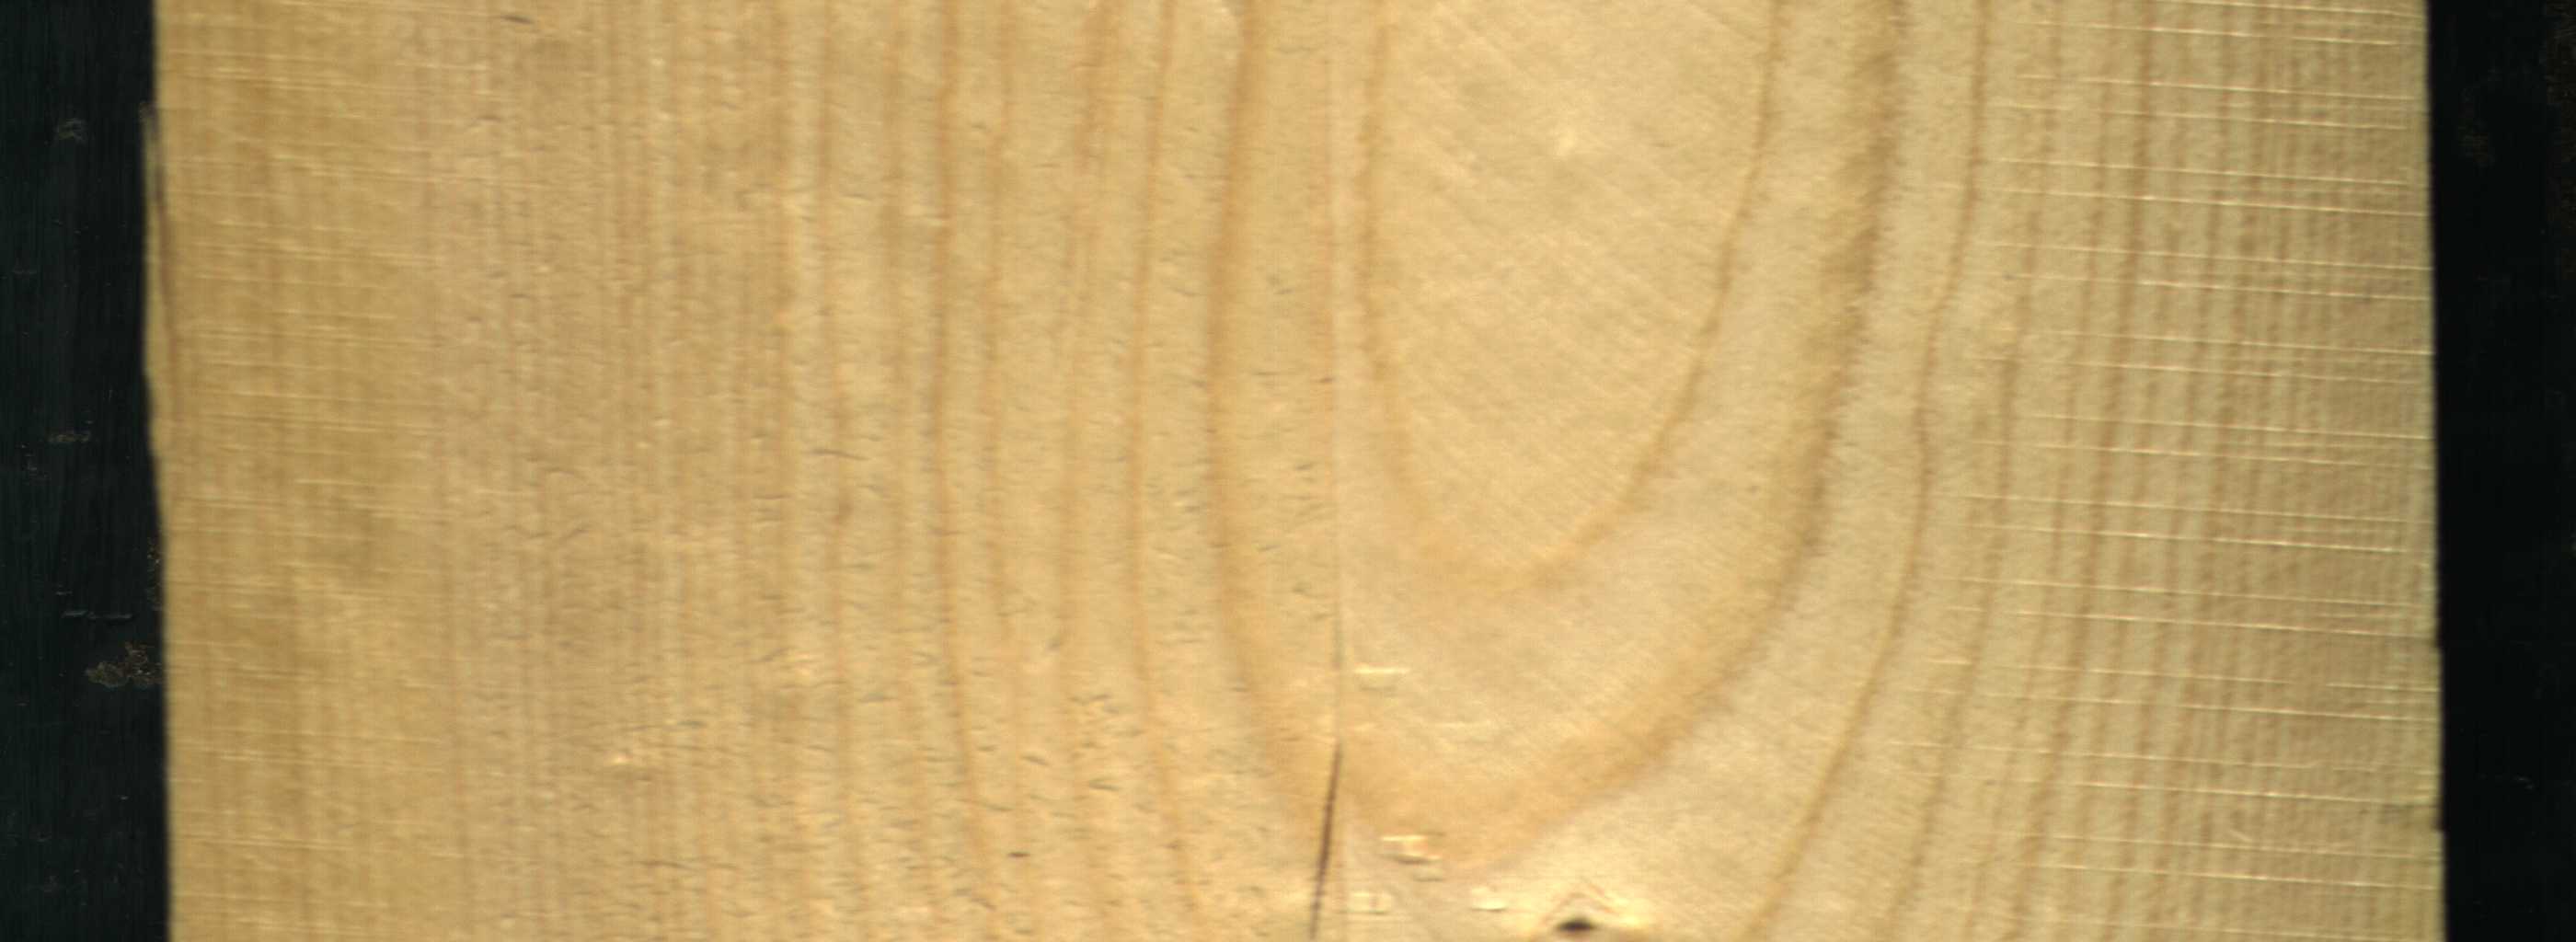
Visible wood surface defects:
Dead_Knot